Platform: macOS
Application: Arc Browser
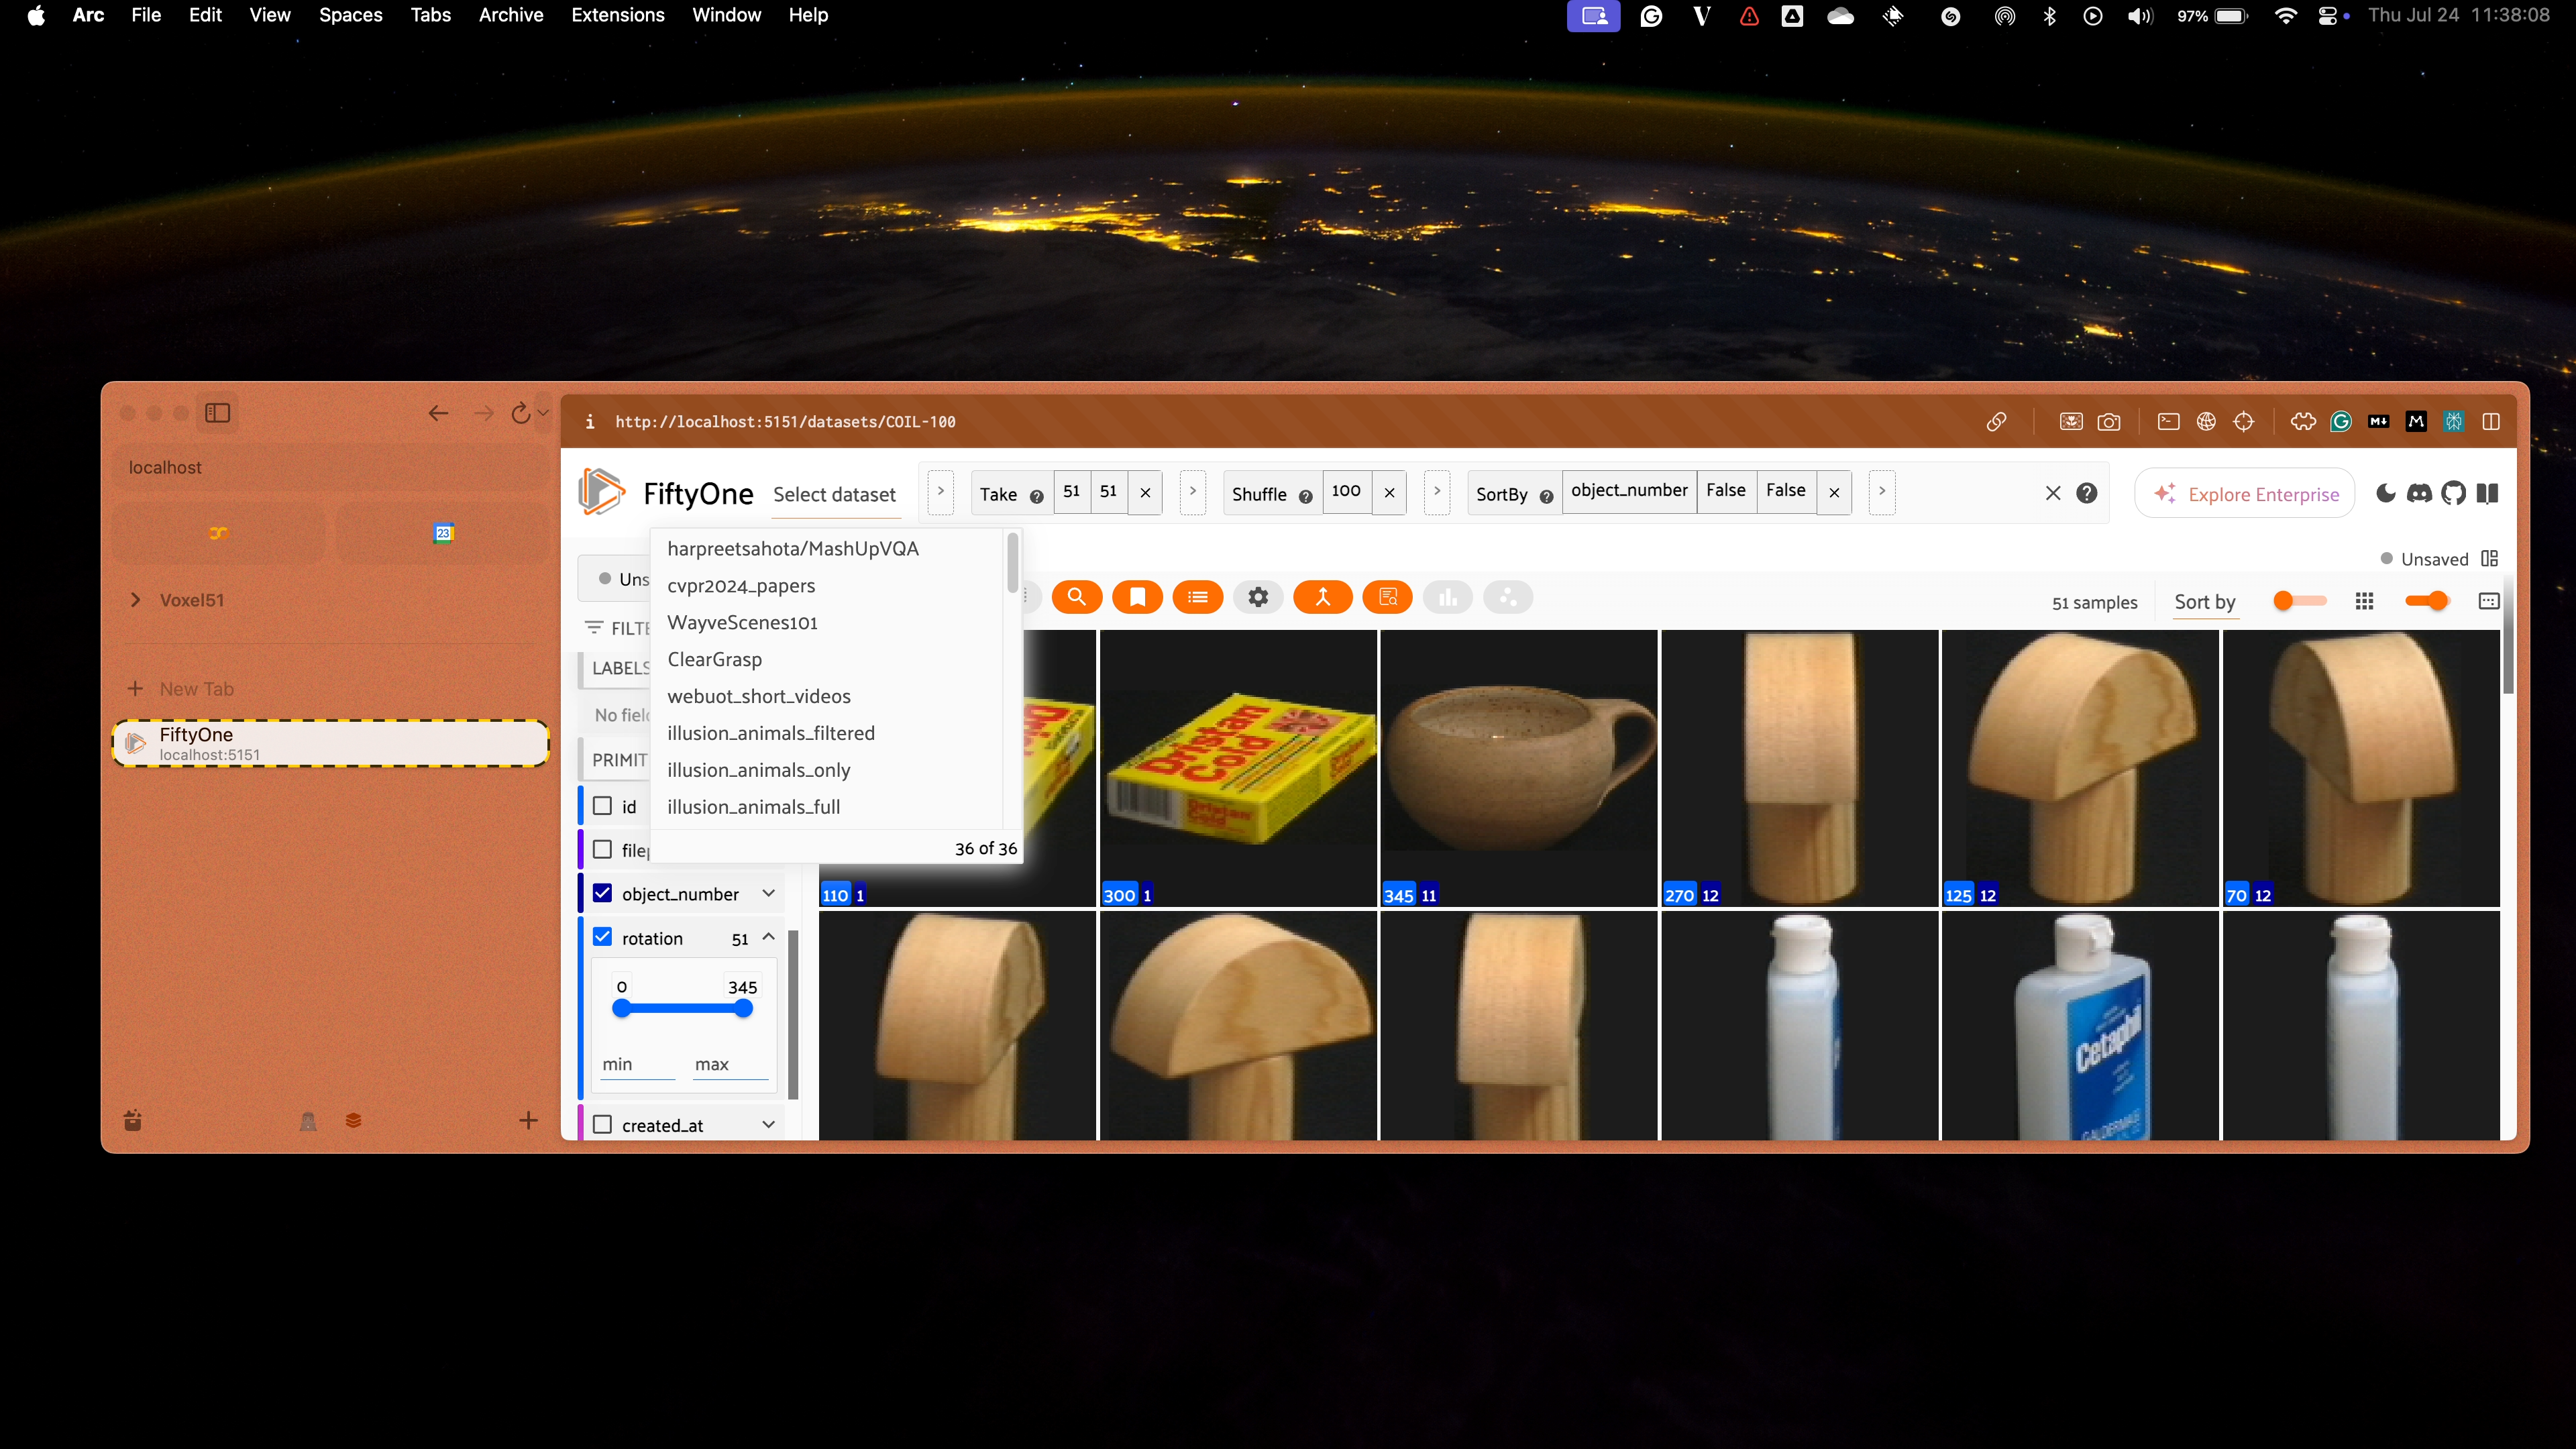
task_description: Clear the Take view stage
action_type: click
element_info: Icon

action_type: click

task_description: Clear the SortBy view stage
action_type: click
element_info: Icon

task_description: Clear all view stages that have been applied to this dataset
action_type: click
element_info: Icon

task_description: Change to dark mode
action_type: click
element_info: Icon

task_description: Open the docs
action_type: click
element_info: Icon

task_description: Learn more about the Take view stage
action_type: click
element_info: Icon

task_description: Learn more about the Shuffle view stage
action_type: click
element_info: Icon

task_description: Learn more about the SortBy view stage
action_type: click
element_info: Icon

task_description: Load another a different dataset
action_type: select
element_info: Menu Item

task_description: Load the ClearGrasp dataset
action_type: select
element_info: Menu Item

task_description: Load the dataset named harpreetsahota/MashUpVQA
action_type: select
element_info: Menu Item

task_description: Clear the object_number field from being displayed in the samples panel
action_type: click
element_info: Checkbox

task_description: Clear the rotation field from being displayed on samples in the samples panel
action_type: click
element_info: Checkbox

task_description: Display only samples with a rotation value of at least 22
action_type: type
element_info: Text Input

task_description: Display the created_at field on samples in the samples panel
action_type: click
element_info: Checkbox

task_description: Open the expanded modal for the third sample in the first row of the samples panel
action_type: click
element_info: Icon
task_description: Which view stages have been applied to this dataset?
action_type: hover
element_info: Text

task_description: Use the slider to filter the samples to only those with a rotation of no more than 122
action_type: drag
element_info: Slider